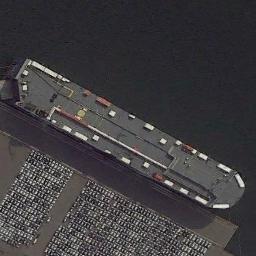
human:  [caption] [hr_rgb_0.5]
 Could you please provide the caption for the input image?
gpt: The cargo ship is docked at the truck terminal and the water is deep blue .

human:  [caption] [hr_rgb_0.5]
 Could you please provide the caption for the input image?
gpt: A grey ro-ro ship docked at the dock with many neatly lined cars .

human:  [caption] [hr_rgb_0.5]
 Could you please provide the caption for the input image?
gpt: There is a ship in the black water on the shore .

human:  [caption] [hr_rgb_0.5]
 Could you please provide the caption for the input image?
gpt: There are many containers in the dock beside the ship .

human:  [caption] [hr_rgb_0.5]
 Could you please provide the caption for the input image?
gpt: The black ship is at the harbor .